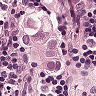
Metastatic tissue present: yes